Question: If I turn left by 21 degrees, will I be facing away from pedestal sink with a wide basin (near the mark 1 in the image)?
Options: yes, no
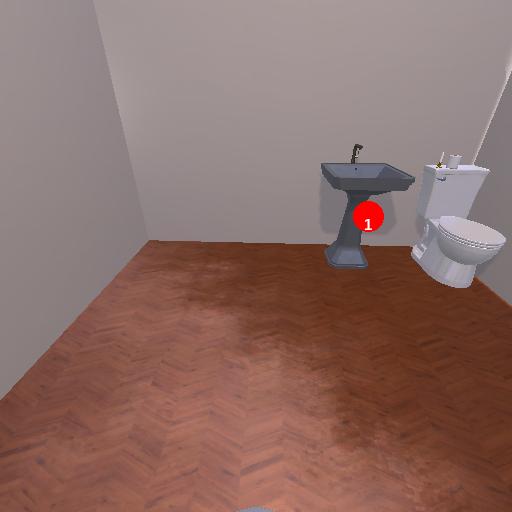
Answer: yes